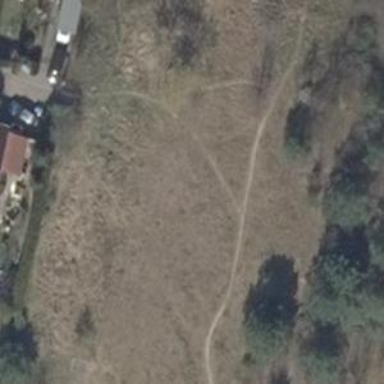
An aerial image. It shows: Sandy path.